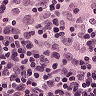
Metastatic tissue present: no